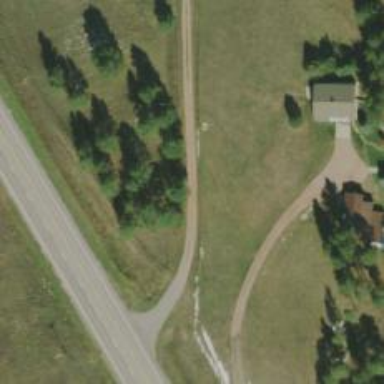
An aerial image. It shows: Driveway leading to service road.